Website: home-depot
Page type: customer-info-address
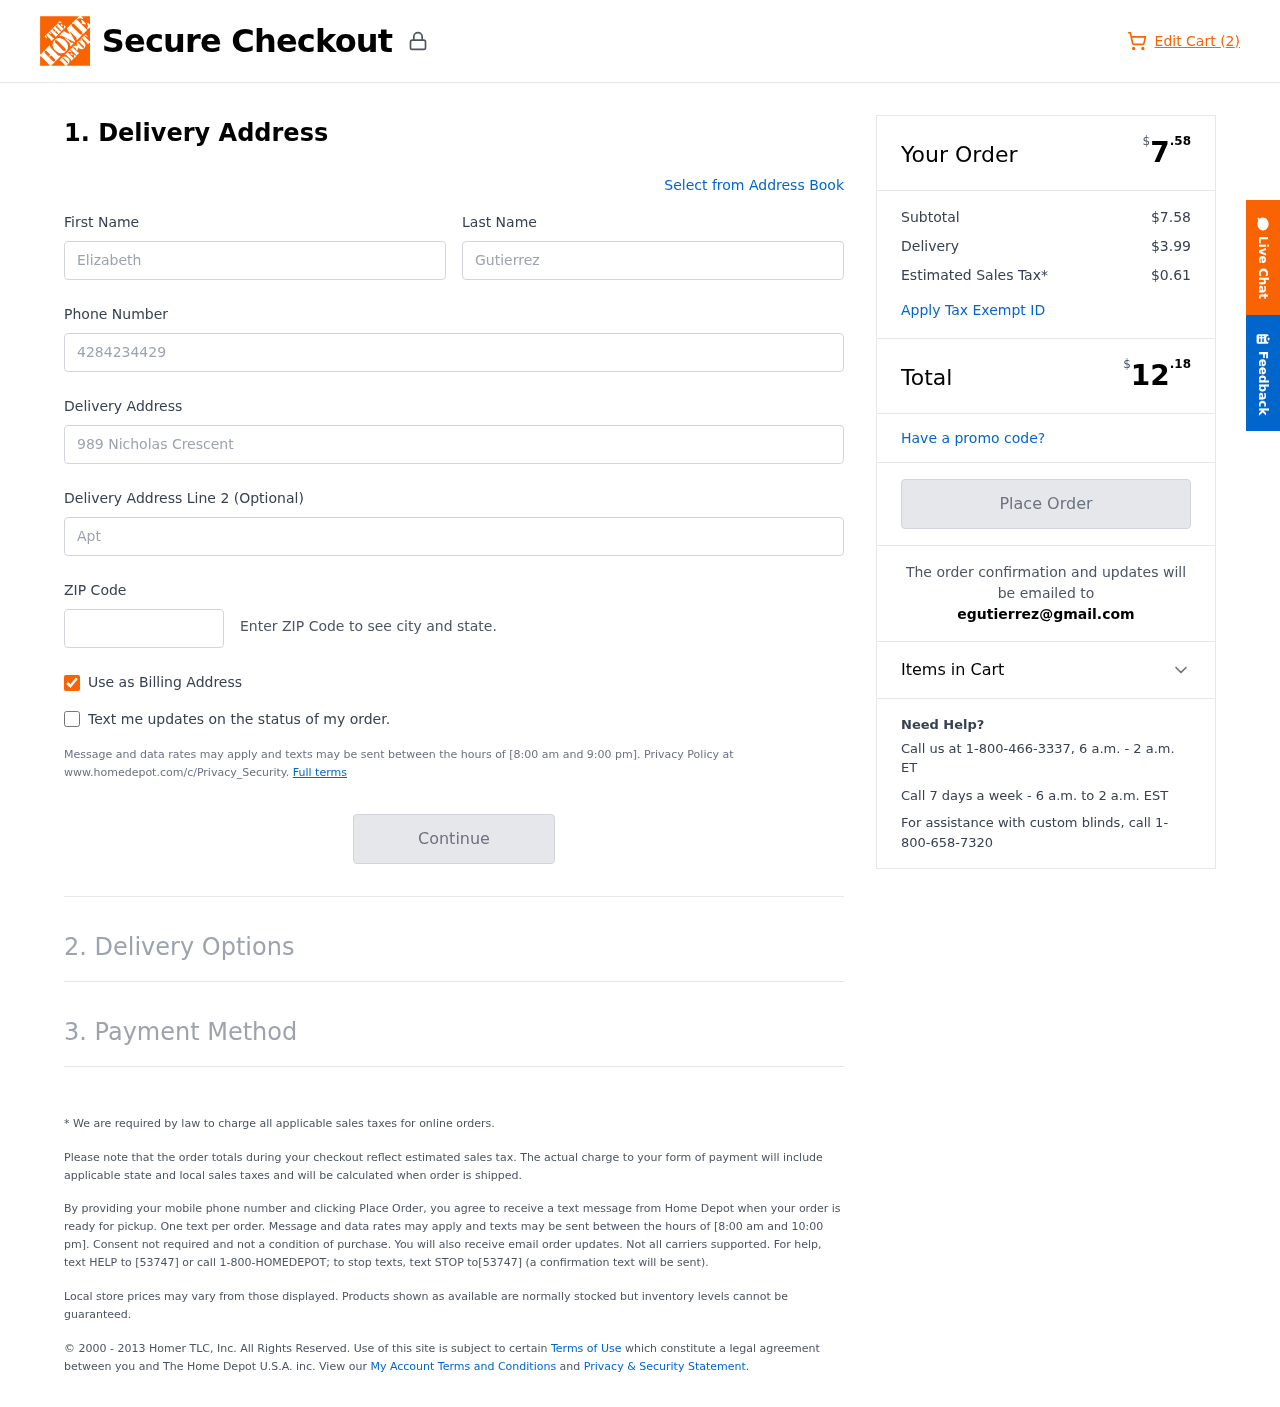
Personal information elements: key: PII_EMAIL
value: egutierrez@gmail.com
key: PII_FIRSTNAME
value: Elizabeth
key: PII_LASTNAME
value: Gutierrez
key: PII_PHONE
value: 4284234429
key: PII_POSTCODE
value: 91152
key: PII_STREET
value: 989 Nicholas Crescent
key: PII_STREET2
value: Apt. 372
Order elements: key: ORDER_NUM_ITEMS
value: Edit Cart (2)
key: ORDER_SUBTOTAL_HEADER
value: $7.58
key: ORDER_SUBTOTAL
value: $7.58
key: ORDER_SHIPPING_COST
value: $3.99
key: ORDER_TAX
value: $0.61
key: ORDER_TOTAL2
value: $12.18